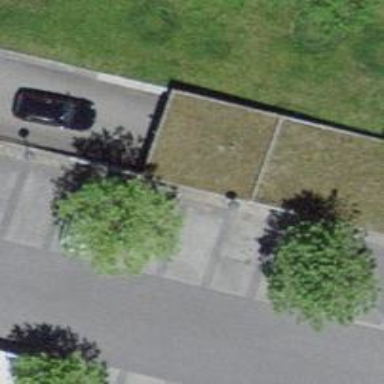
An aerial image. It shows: Parking entrance.